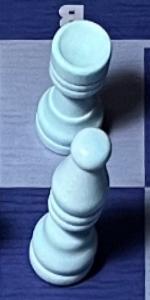
Label: Bishop_White